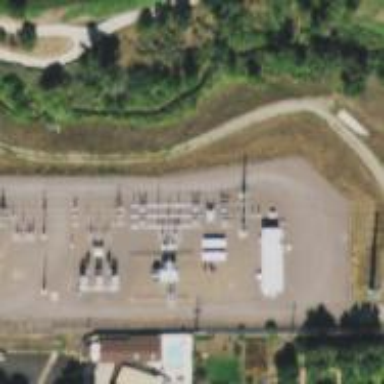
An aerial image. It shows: Switch used for power control.